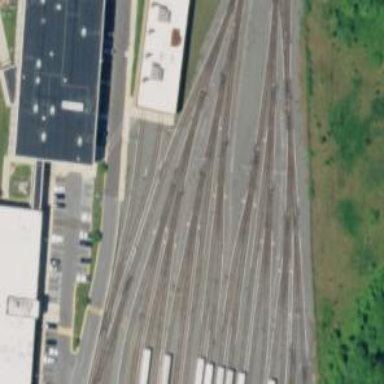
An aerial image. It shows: Electrified rail in service yard.